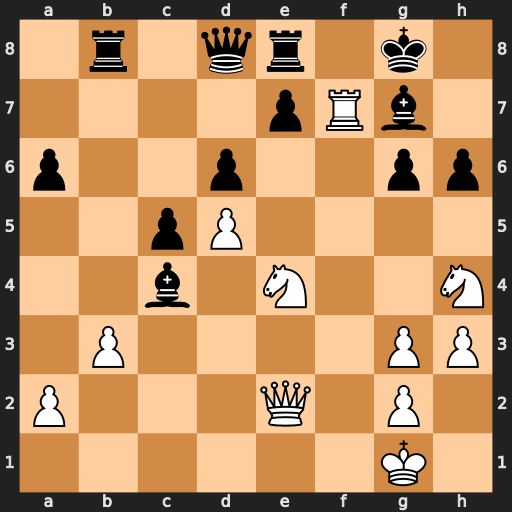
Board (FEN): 1r1qr1k1/4pRb1/p2p2pp/2pP4/2b1N2N/1P4PP/P3Q1P1/6K1
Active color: w
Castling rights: -
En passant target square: -
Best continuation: Qg4 Rf8 Rxg7+ Kxg7 Qxg6+